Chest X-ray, PA view. Patient: 12 years old, sex M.
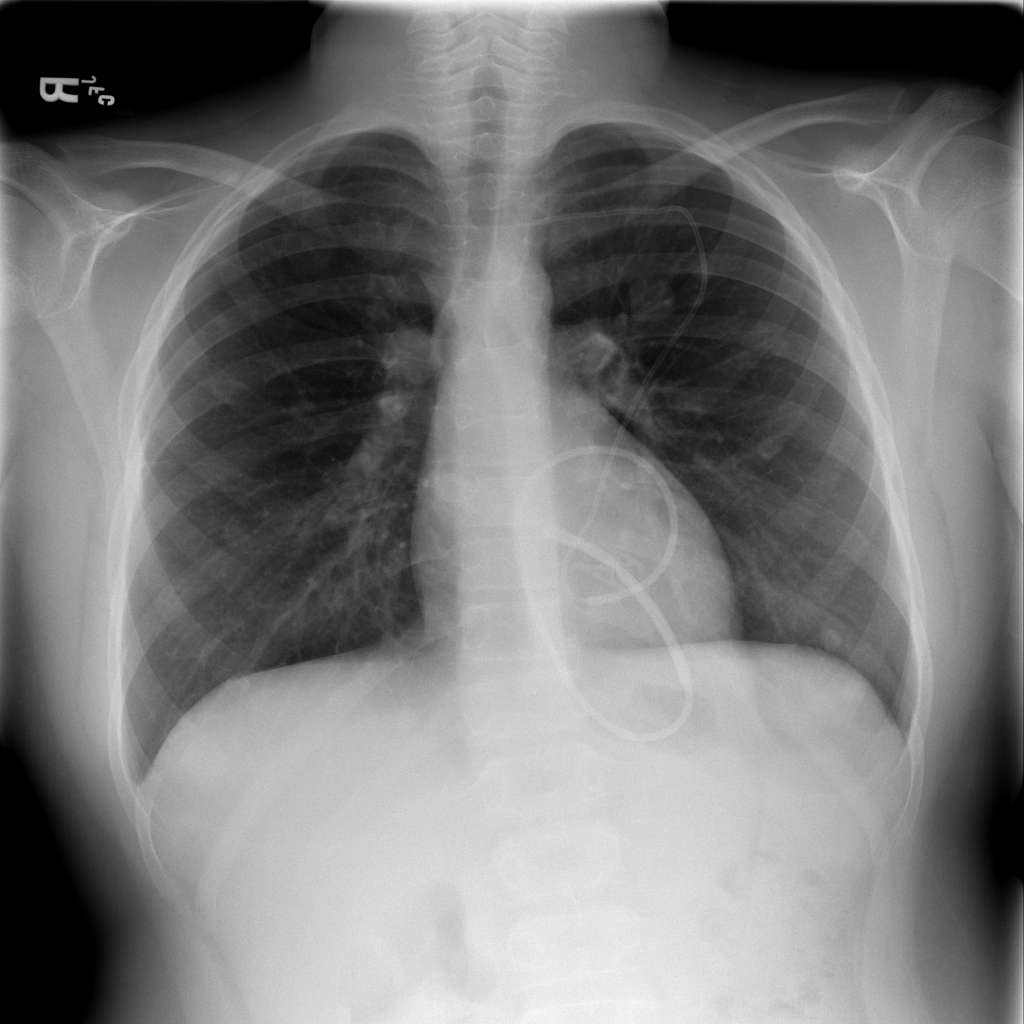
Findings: No Finding